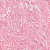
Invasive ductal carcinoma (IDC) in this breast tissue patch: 0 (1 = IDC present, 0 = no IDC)